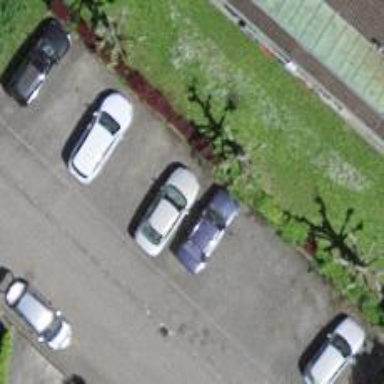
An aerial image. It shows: Street-side parking area.